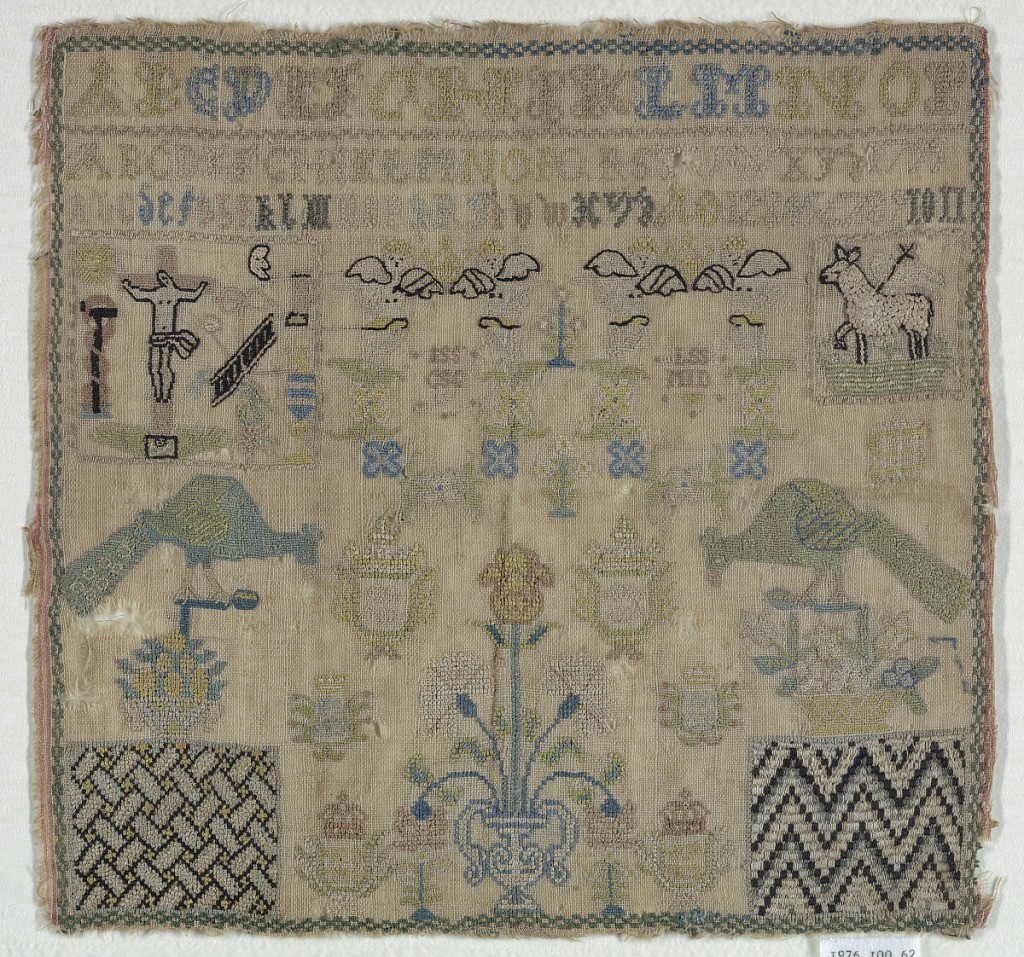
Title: Sampler
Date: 1795
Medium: silk embroidery on wool foundation Technique: embroidered in cross, half cross, satin, stem and knot stitches on plain weave foundation
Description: Three alphabets and a set of numbers over assorted motifs including two peacocks, a large vase of flowers, six shields containing initials, basket of flowers, elements of the passion, the Pascal Lamb, and two examples of geometric patterns. The Greek letters, alpha and omega, follow the alphabets.